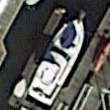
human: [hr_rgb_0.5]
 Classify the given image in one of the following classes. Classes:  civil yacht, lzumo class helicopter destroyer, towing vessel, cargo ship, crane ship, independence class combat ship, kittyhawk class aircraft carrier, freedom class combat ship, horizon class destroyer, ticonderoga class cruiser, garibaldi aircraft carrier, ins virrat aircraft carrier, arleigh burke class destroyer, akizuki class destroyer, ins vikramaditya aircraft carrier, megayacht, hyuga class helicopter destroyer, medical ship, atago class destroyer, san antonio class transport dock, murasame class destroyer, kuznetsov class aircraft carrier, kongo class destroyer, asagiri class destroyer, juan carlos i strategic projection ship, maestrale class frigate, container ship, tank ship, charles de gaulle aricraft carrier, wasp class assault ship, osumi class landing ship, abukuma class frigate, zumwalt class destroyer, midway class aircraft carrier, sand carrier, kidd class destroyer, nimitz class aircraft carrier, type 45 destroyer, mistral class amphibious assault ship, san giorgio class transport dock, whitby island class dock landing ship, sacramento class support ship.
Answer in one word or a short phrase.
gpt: Civil yacht